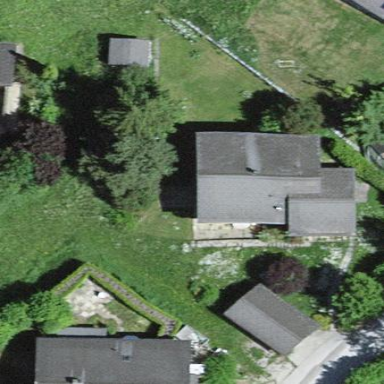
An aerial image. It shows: Simple house.